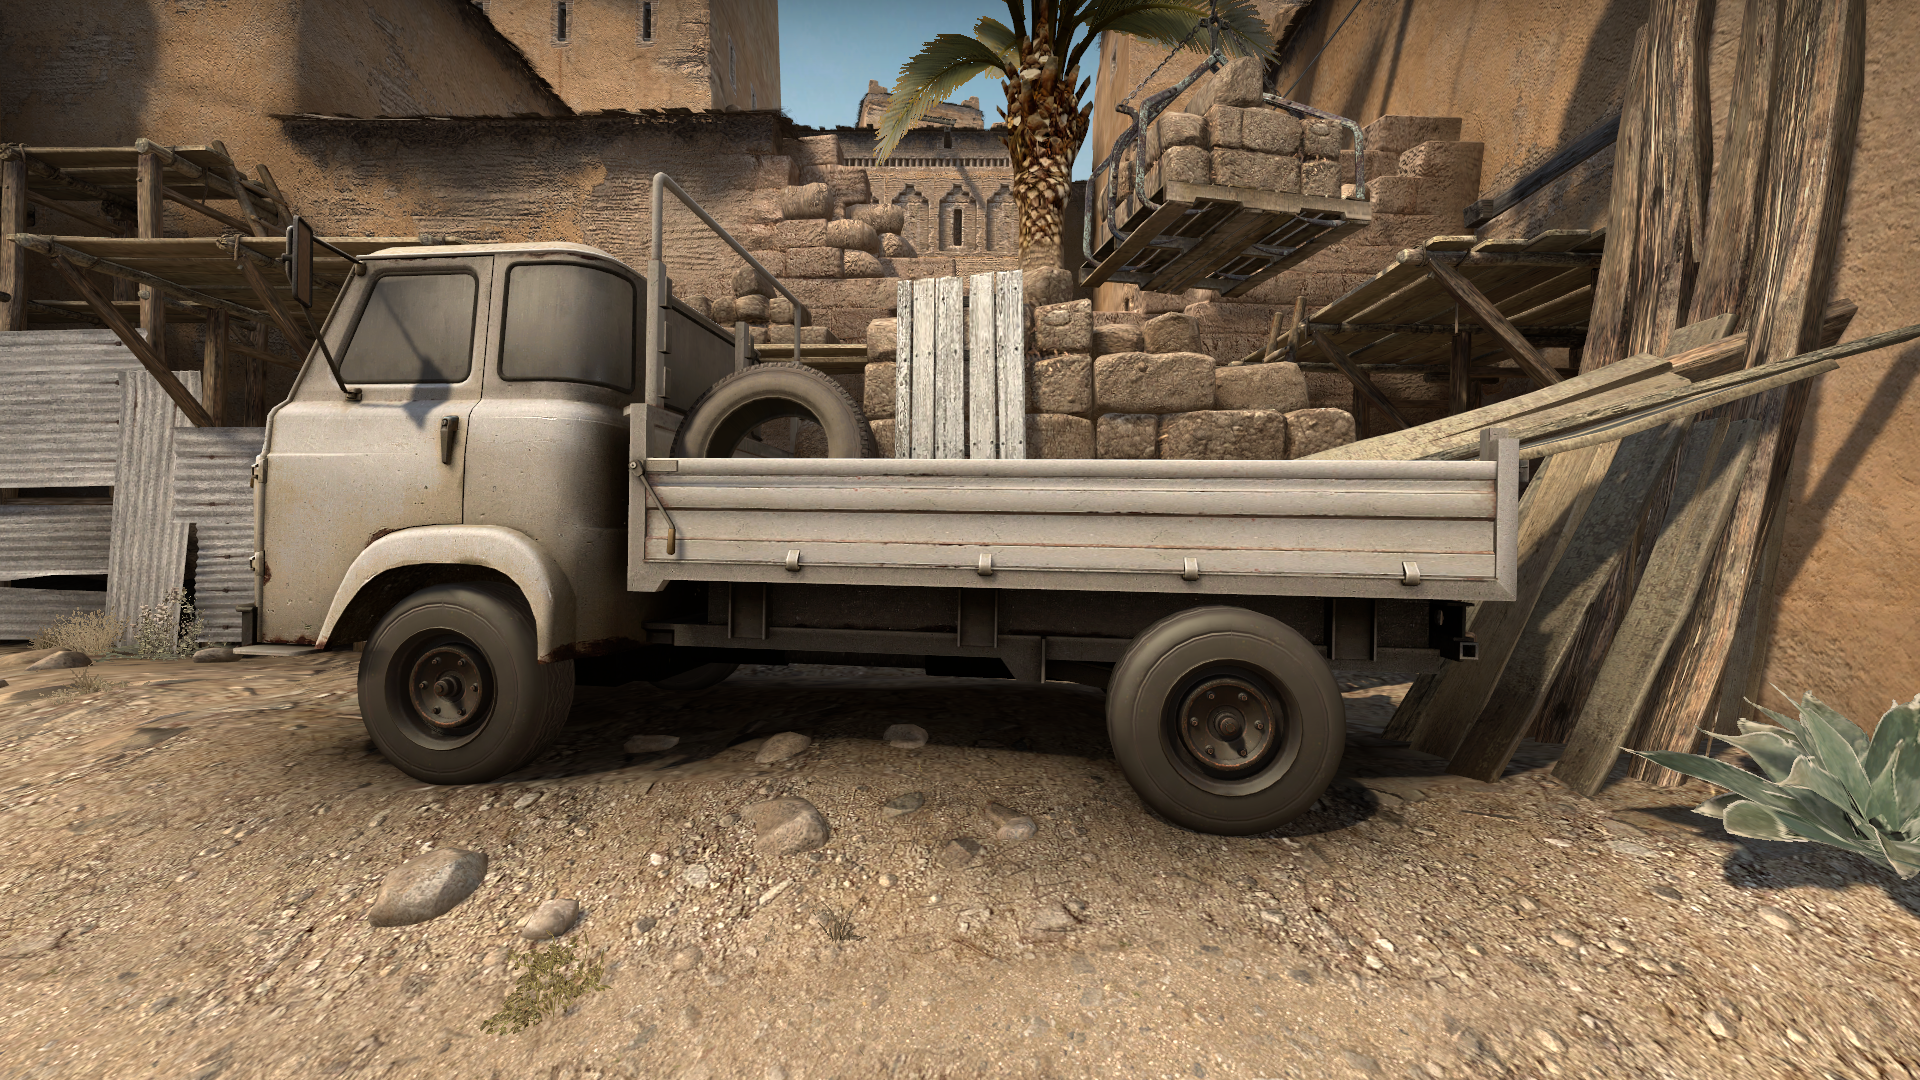
Map: de_dust2